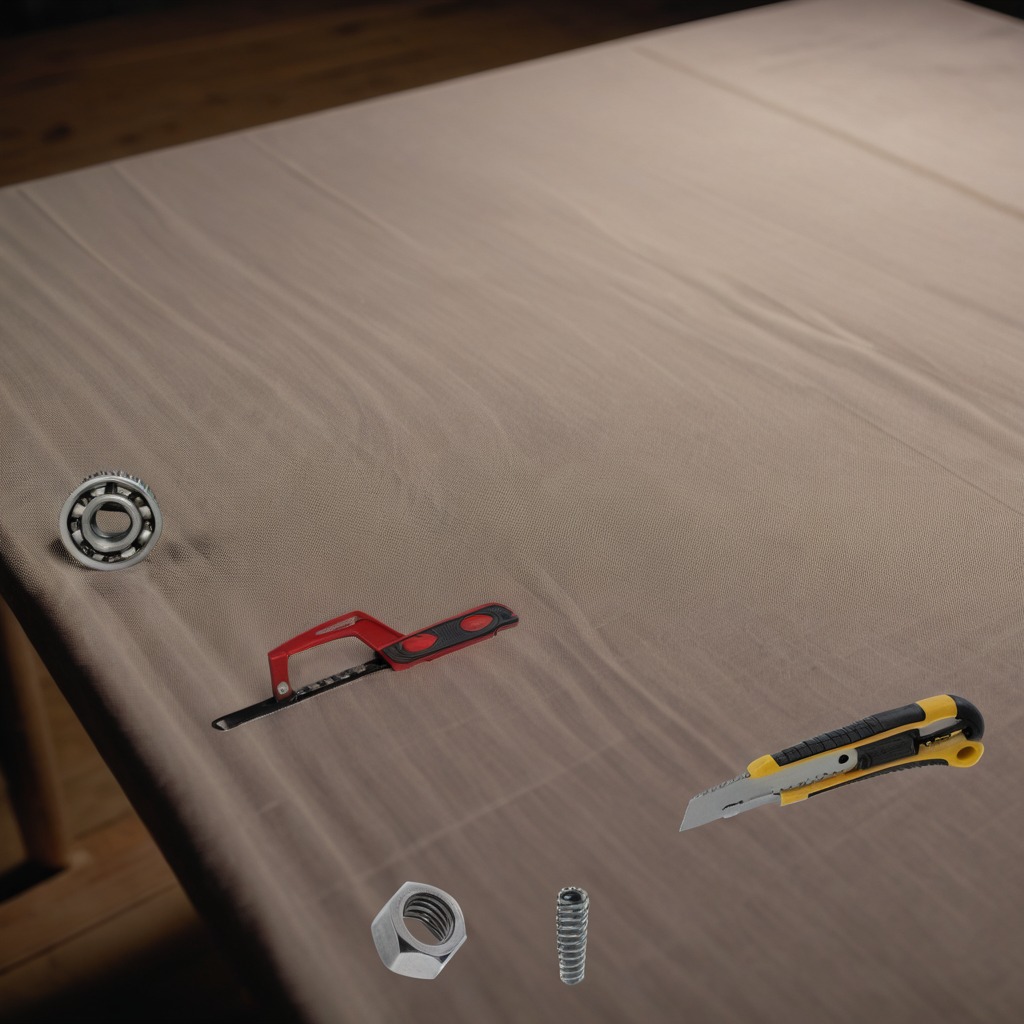
A ball bearing, a knife, a spring, a saw, and a metal nut are lying on a wooden table.